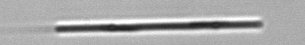
Label: Leptocylindrus